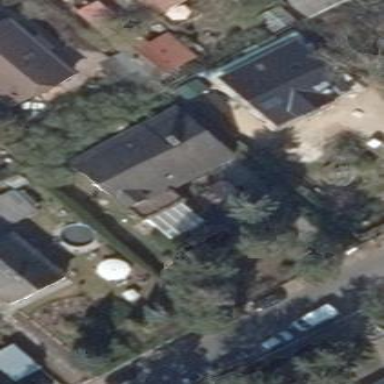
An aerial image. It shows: Detached building with gabled roof.